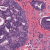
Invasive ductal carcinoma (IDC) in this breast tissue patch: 1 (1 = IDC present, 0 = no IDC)